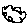
Label: cloud